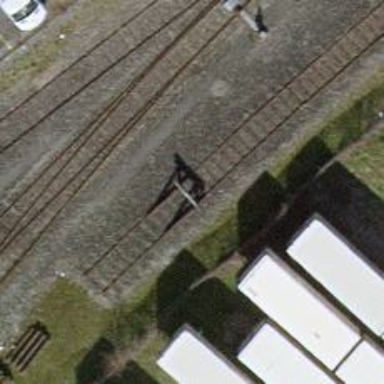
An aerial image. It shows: Railway buffer stop.